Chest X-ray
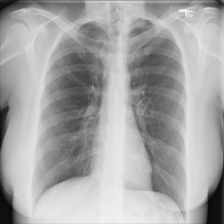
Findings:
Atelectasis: negative
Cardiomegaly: negative
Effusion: negative
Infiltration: negative
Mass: negative
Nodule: negative
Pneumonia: negative
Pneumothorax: negative
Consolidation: negative
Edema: negative
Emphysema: negative
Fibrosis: negative
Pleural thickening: negative
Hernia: negative